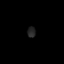
Tissue: lung
Cell type: Epithelial cells
Senescence score: 0.5437
Nuclear area (px): 88
Mean DAPI intensity: 35.443